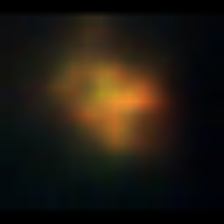
Taxon: NanoPlankton
Group: Other